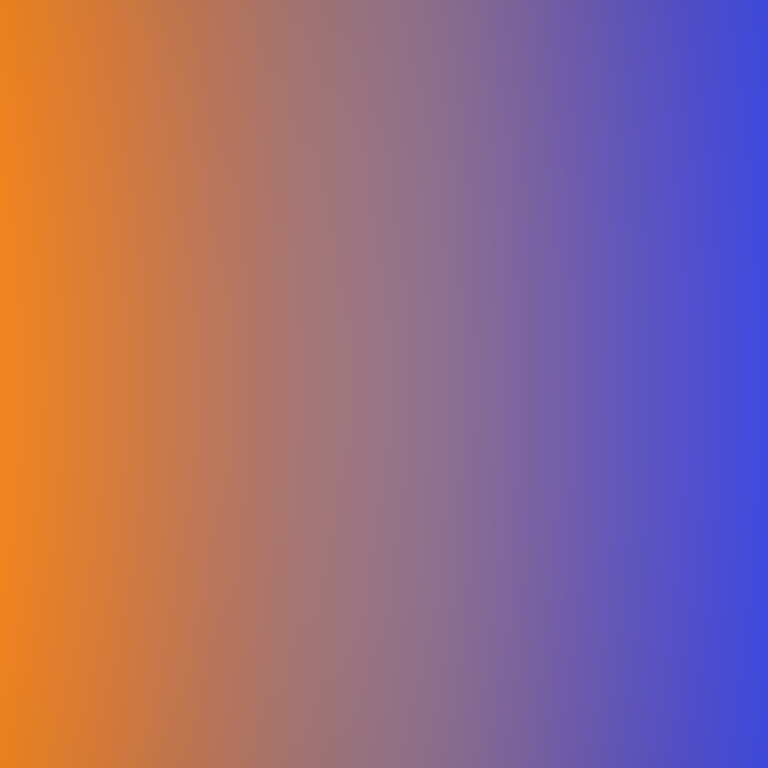
Abstract light effect, smooth gradient from warm orange to cool blue, calm atmosphere, soft glow, no room, no furniture, no objects.